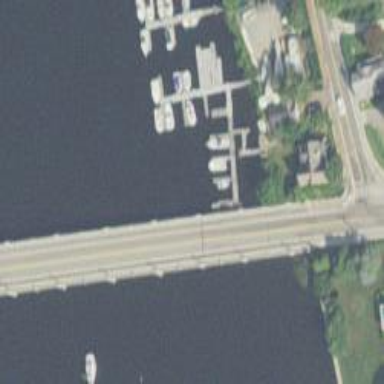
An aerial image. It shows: Man-made pier.